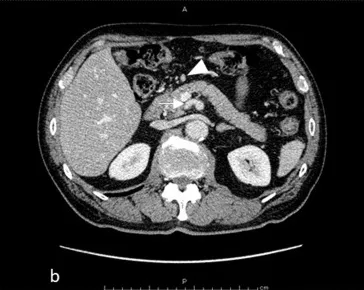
CT findings. . C) Vascular rearrangement images also showed similar findings, with Adachi type VI vascular anomaly. . SMA: superior mesenteric artery, CHA: common hepatic artery, PHA: proper hepatic artery, GDA: gastroduodenal artery.
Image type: radiology (ct)